Field crop: maize
Growth stage: 2
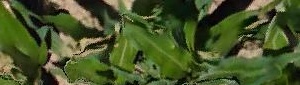
Species: maize